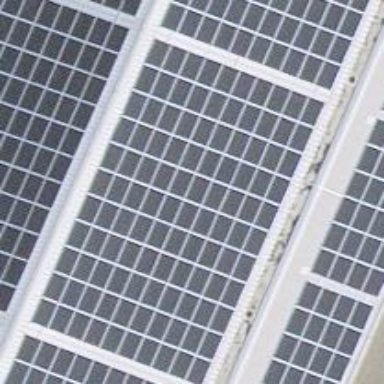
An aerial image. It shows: Solar photovoltaic panel generator.